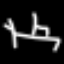
Label: chair